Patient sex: M
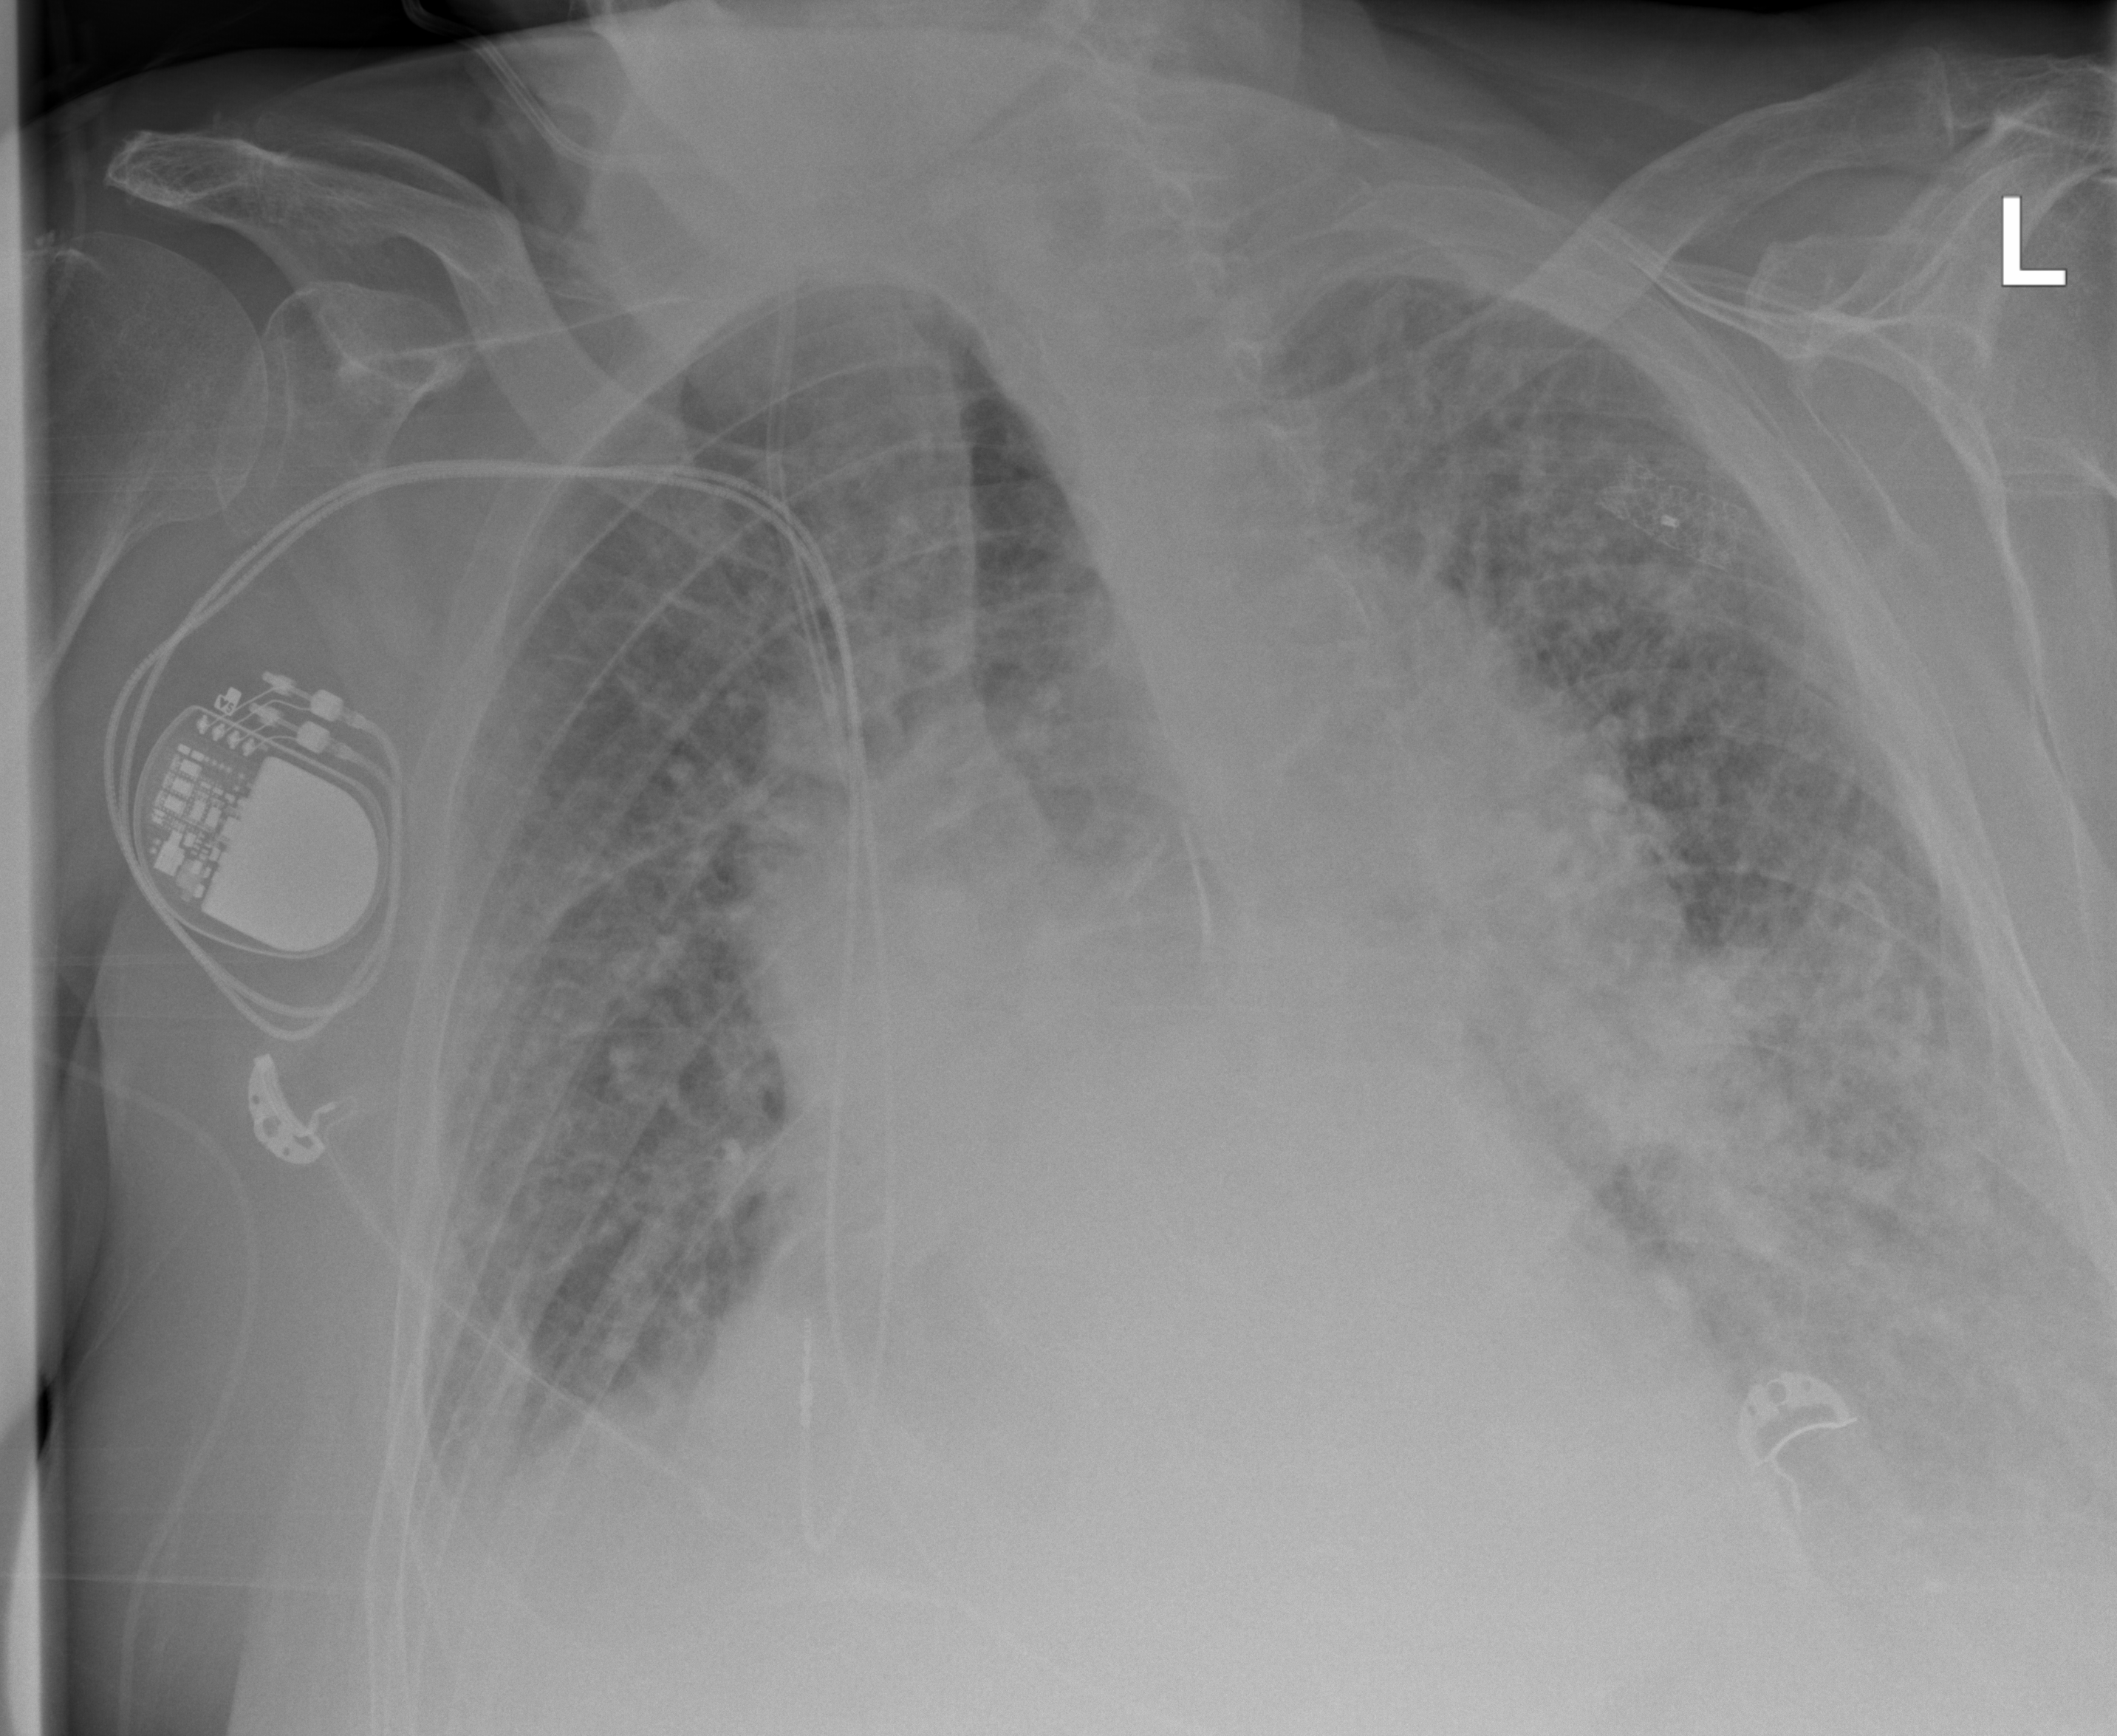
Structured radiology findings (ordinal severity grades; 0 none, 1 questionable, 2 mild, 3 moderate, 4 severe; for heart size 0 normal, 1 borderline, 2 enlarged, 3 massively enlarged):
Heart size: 2
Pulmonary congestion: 3
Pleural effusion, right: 2
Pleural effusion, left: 3
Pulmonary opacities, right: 2
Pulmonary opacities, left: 3
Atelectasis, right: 2
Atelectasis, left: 3